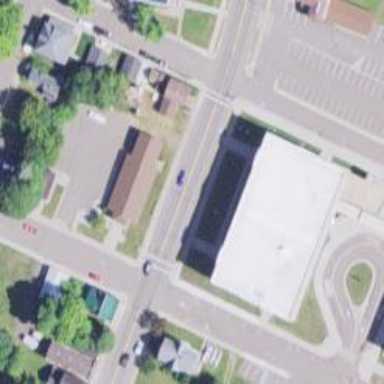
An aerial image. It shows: Post office.